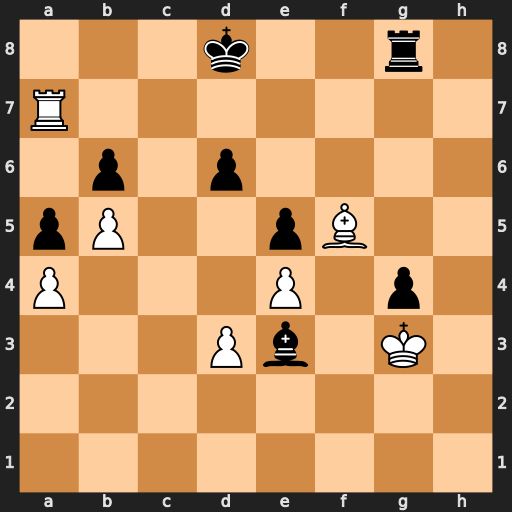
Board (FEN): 3k2r1/R7/1p1p4/pP2pB2/P3P1p1/3Pb1K1/8/8
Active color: w
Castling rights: -
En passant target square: -
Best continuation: Ra8+ Ke7 Rxg8